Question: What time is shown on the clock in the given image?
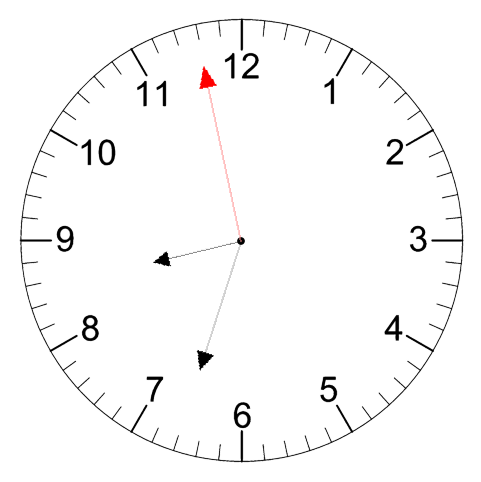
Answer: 08:32:58